Aerial crown-view tile of a tropical tree (Barro Colorado Island, Panama), acquired 20240611:
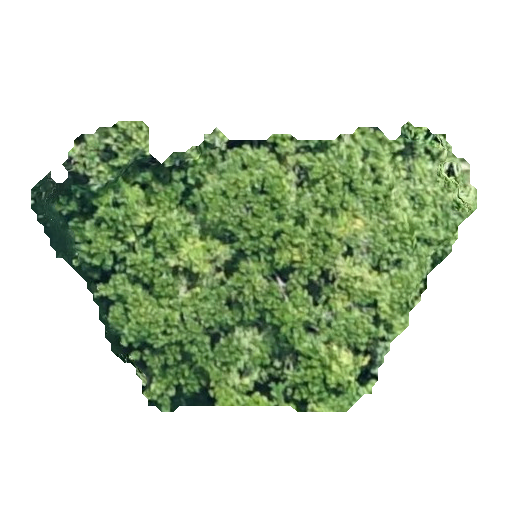
Species: Anacardium excelsum
GBIF accepted scientific name: Anacardium excelsum
Crown area: 144.757 m²